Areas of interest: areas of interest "Cinema"
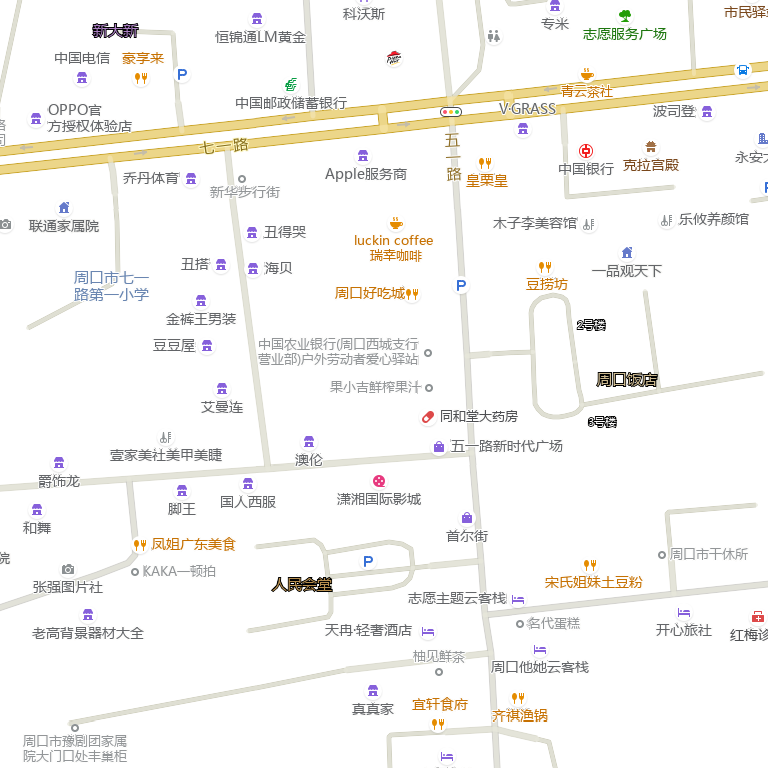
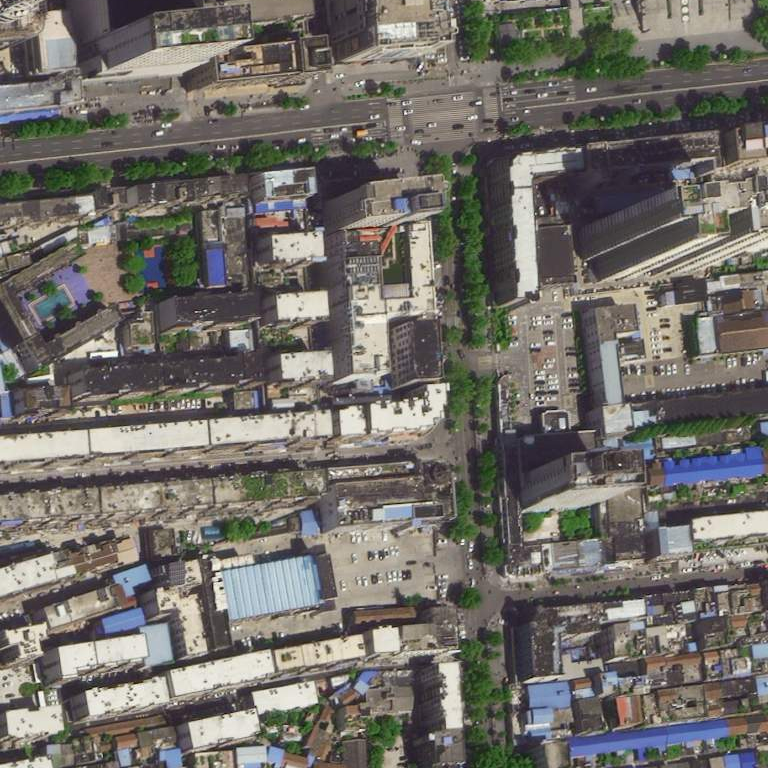